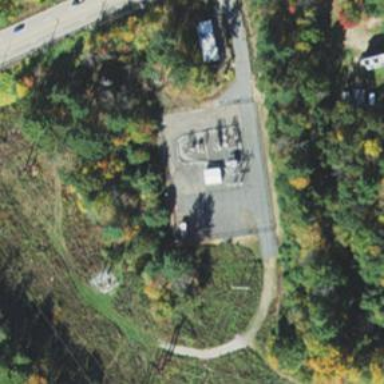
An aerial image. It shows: Distribution level power substation surrounded by fence.